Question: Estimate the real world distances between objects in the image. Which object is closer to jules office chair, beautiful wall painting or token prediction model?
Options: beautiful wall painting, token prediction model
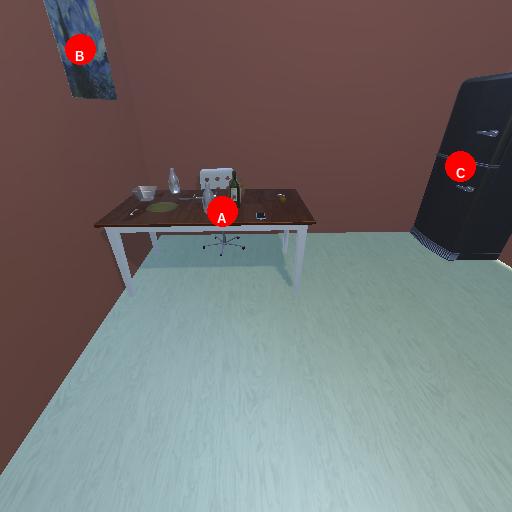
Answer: beautiful wall painting